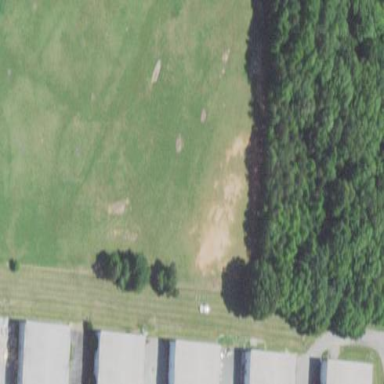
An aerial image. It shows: Driving range for golf on grass.